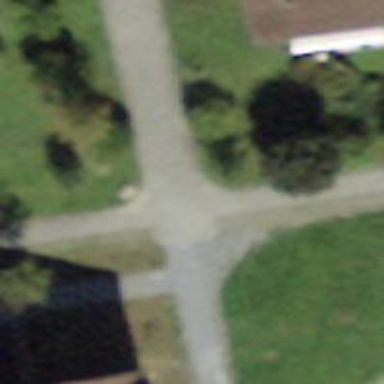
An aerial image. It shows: Pedestrian road.